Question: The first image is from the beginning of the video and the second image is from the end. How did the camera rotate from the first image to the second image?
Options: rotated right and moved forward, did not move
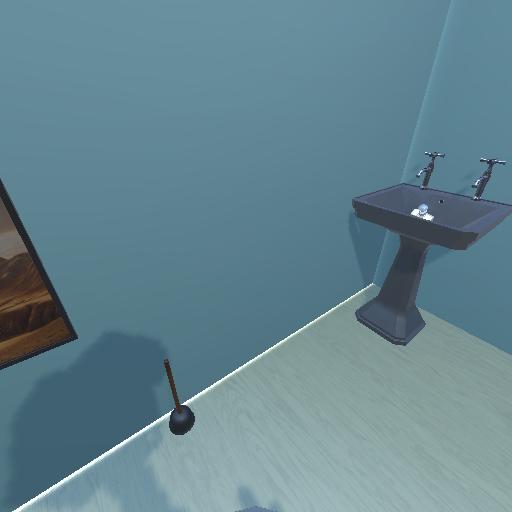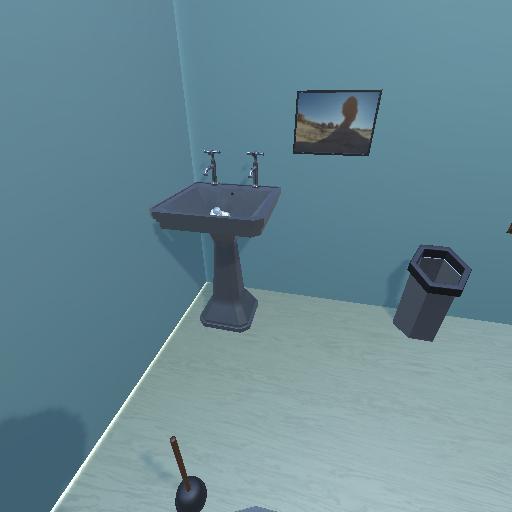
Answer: rotated right and moved forward